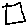
Label: square